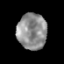
Tissue: prostate
Cell type: Myeloid cells
Senescence score: 0.7261
Nuclear area (px): 1039
Mean DAPI intensity: 143.6